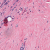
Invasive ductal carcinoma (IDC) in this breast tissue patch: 0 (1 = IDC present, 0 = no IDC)